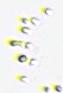
Label: Phaeocystis